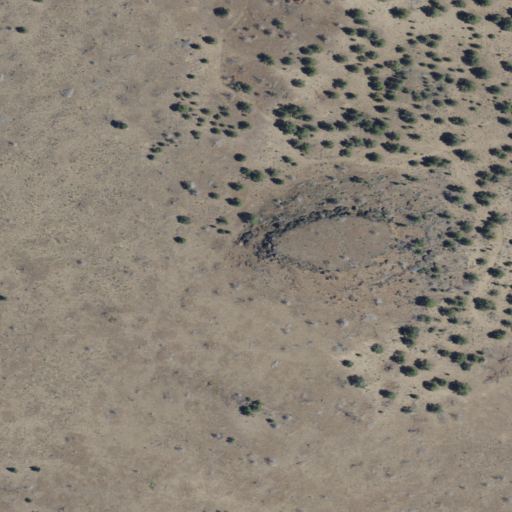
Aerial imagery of mountain in Oregon named South Green Mountain containing only shrub